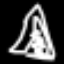
Label: The Eiffel Tower